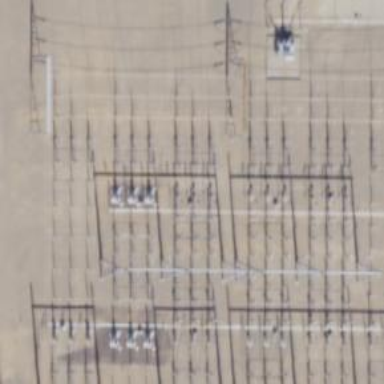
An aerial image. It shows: Switch used for power control.